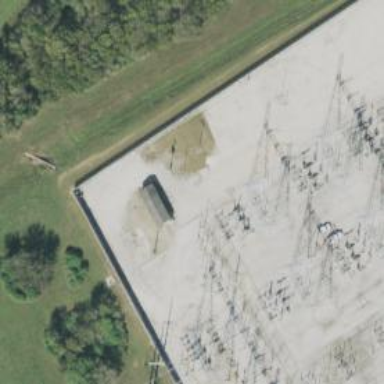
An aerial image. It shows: Switch for power supply.